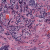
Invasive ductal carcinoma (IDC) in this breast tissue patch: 1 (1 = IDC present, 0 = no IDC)